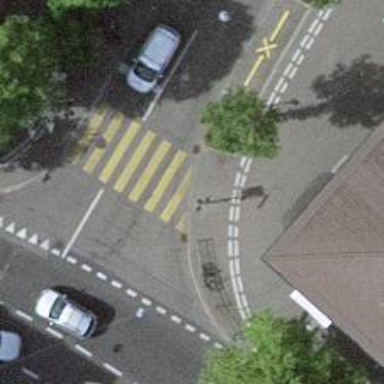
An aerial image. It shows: Kerb barrier.